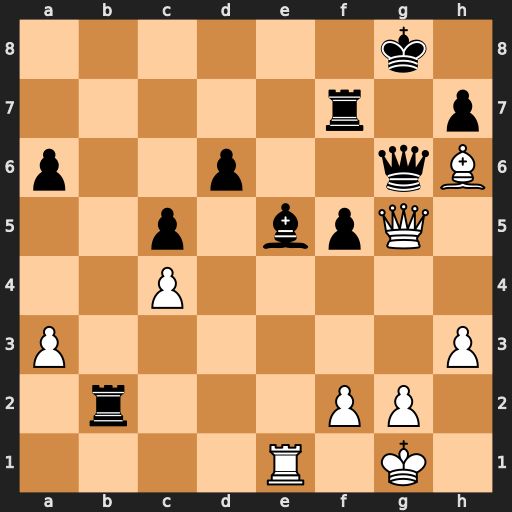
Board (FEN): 6k1/5r1p/p2p2qB/2p1bpQ1/2P5/P6P/1r3PP1/4R1K1
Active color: w
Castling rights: -
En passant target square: -
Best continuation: Qd8+ Rf8 Qxf8#